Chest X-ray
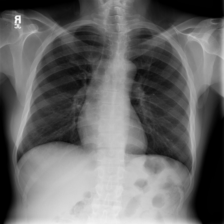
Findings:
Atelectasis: negative
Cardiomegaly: negative
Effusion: negative
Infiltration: negative
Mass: negative
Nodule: negative
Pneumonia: negative
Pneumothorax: negative
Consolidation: negative
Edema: negative
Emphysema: negative
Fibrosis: negative
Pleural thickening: negative
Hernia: negative